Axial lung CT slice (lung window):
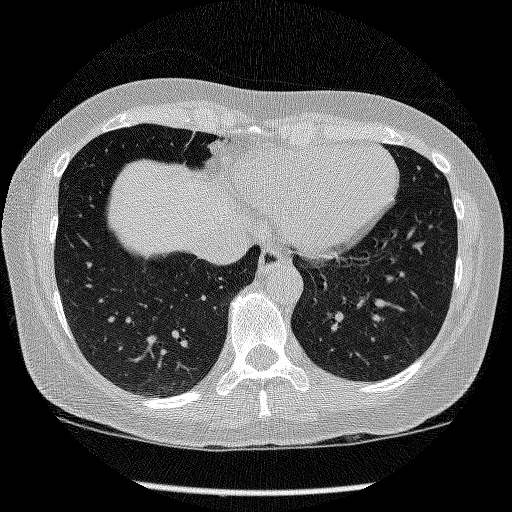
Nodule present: no